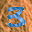
Label: 3